Question:
Not sure how to fix this I've tried to go into preferences but still hasn't fixed itself. Earlier it was displaying just fine, but I don't what I did to fix it.
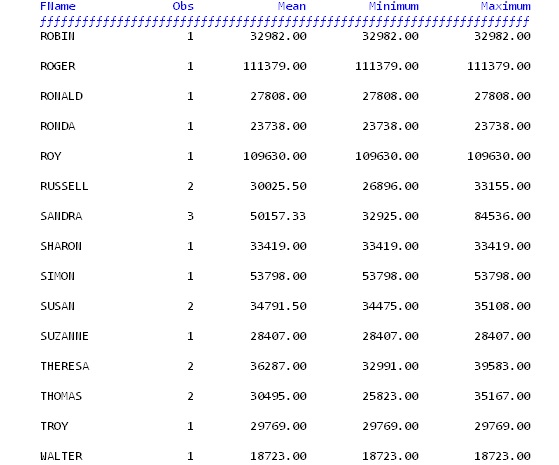
Answer: You can submit this statement to change the 'f' to something else:
'''
OPTIONS FORMCHAR="|----|+|---+=|-/\<>*";
'''
or on the 'PROC MEANS' statement:
'''
PROC MEANS DATA=... FORMCHAR="|----|+|---+=|-/\<>*";
'''
This seems to be because your system does not have the 'SAS Monospace' font installed, as per the following webpage:
<URL>